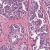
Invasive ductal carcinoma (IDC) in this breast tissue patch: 0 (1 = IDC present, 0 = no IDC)